Question: I am trying to create a Option menu where there is a button to click register. on clicking that i want to go to the RegisterActivity.java
'''
@Override
public boolean onOptionsItemSelected(MenuItem item) {
switch (item.getItemId()) {
case R.id.register:
Intent i = new Intent(this, RegisterActivity.class);
startActivity(i);
return true;
case R.id.exit:
return true;
default:
return super.onOptionsItemSelected(item);
}
}
'''

<URL>
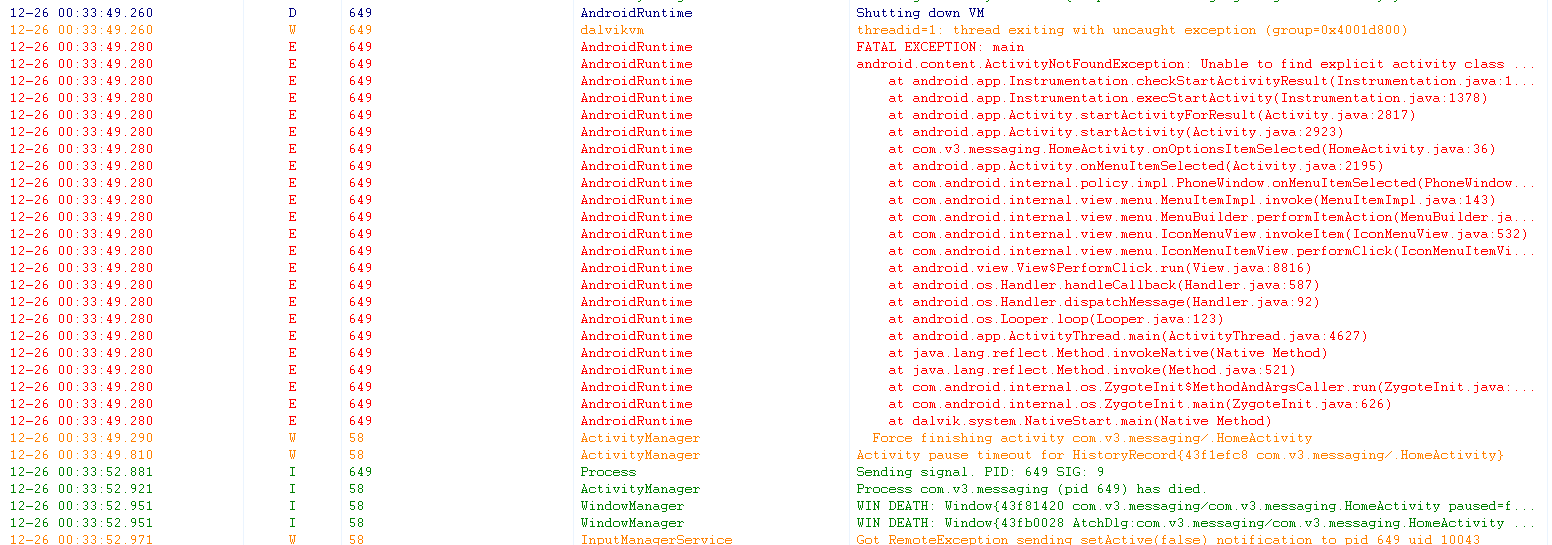
Answer: Did you remember to register the activity in your android manifest xml file? (That happens to me all the time). If you read the rest of the text on the line that says ActivityNotFoundException, it would likely ask if you forgot to register it.
Just add this text to your AndroidManifest.xml file in the root of your project:
'''
<activity
android:name=.[sub_package].RegisterActivity
/>
'''
Replacing [sub_package] with whatever package (relative to the lowest level package difference) you had.
So if you had net.x.y.ActivityA and net.x.z.RegisterActivity you would do:
'''
<activity
android:name=.z.RegisterActivity
/>
'''